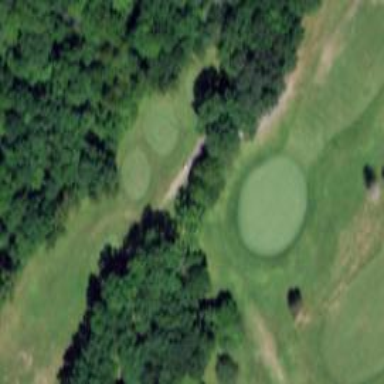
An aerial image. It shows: Path for golf carts.